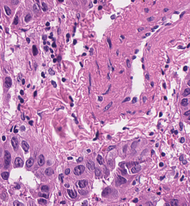
Tumor epithelial tissue: yes
Tumor-associated stroma tissue: yes
Normal tissue: no